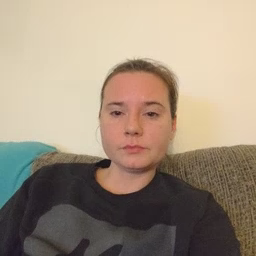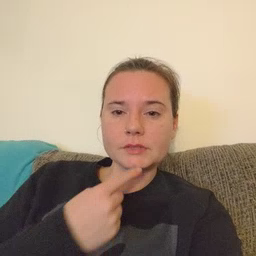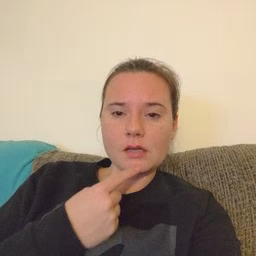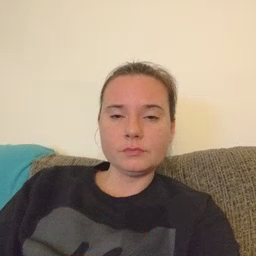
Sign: say